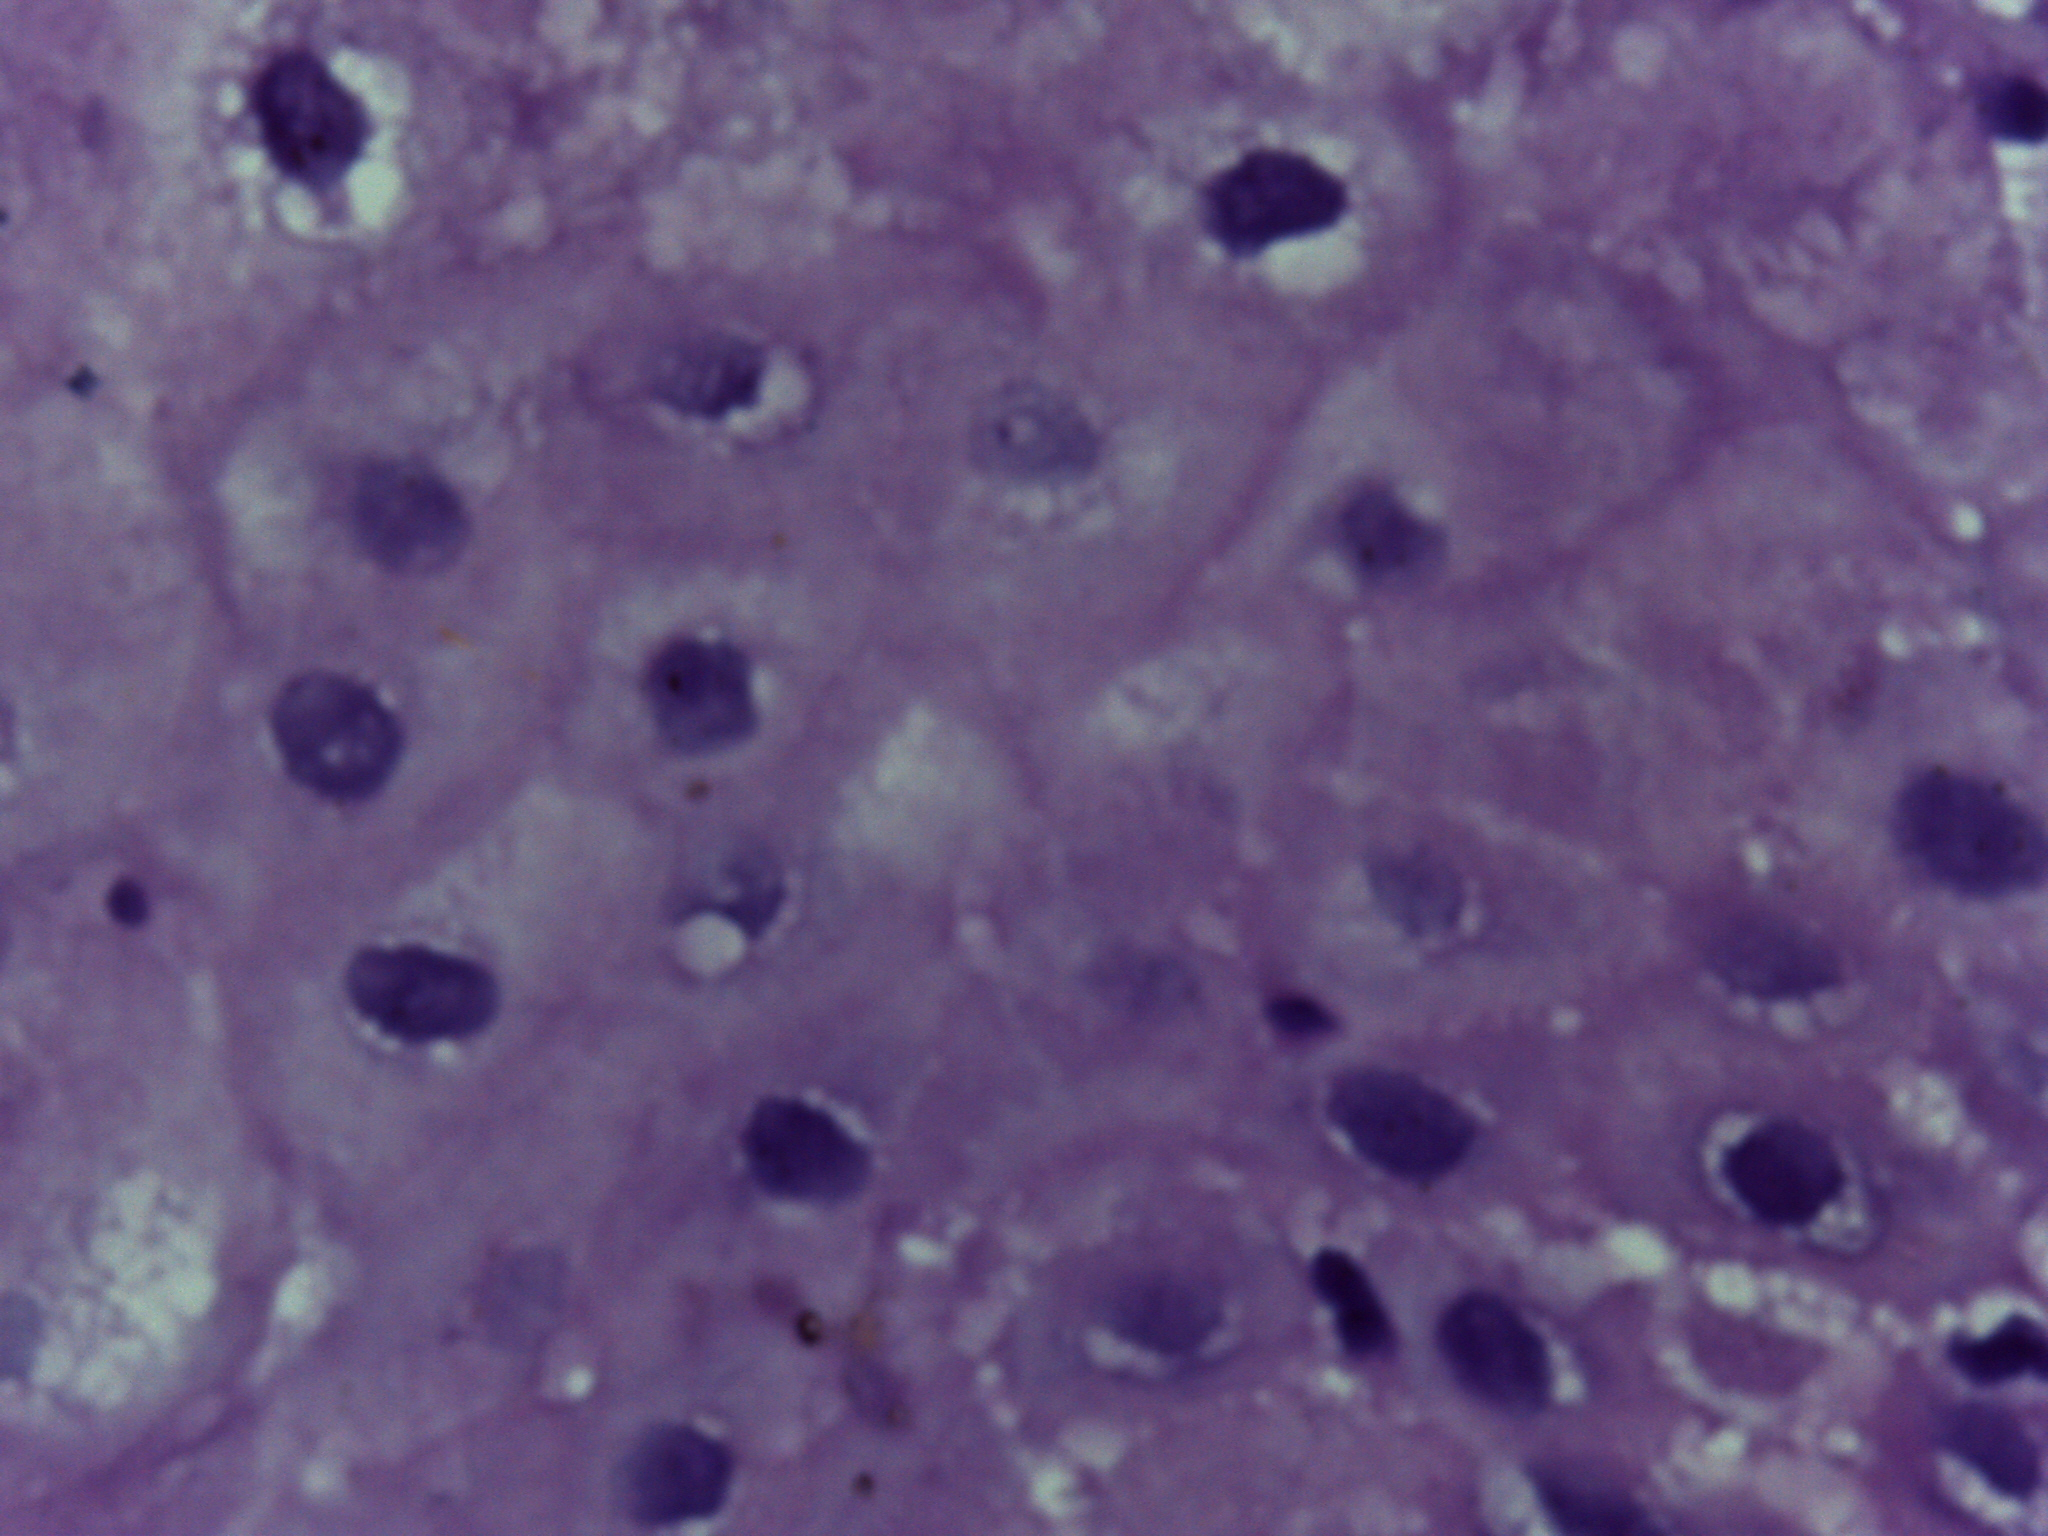
Diagnosis: OSCC